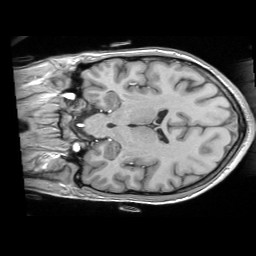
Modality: T1w
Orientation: coronal